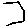
Label: hexagon